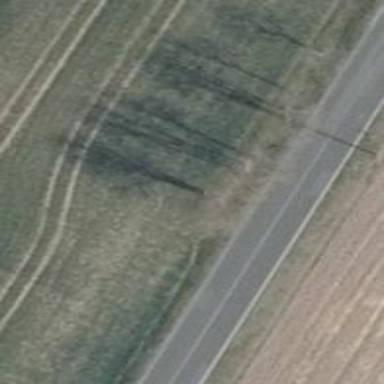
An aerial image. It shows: Row of trees in natural setting.